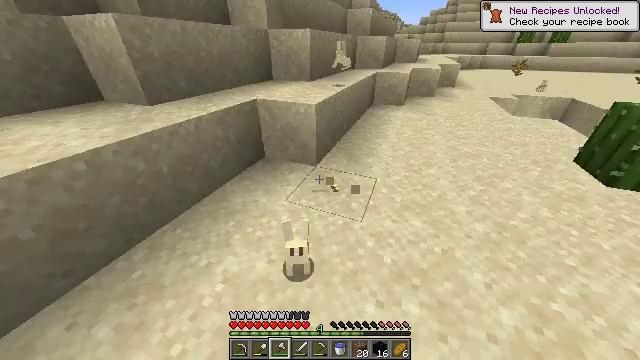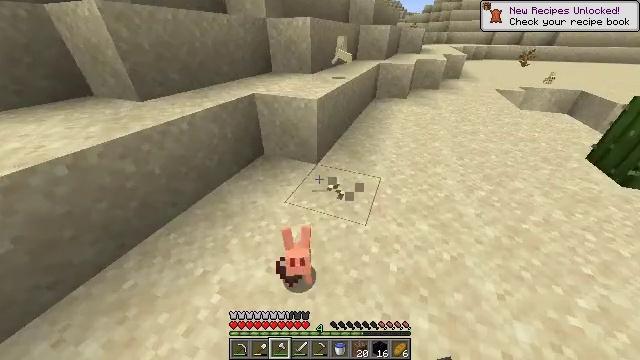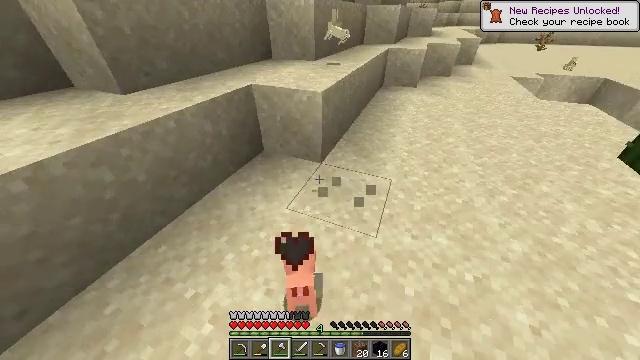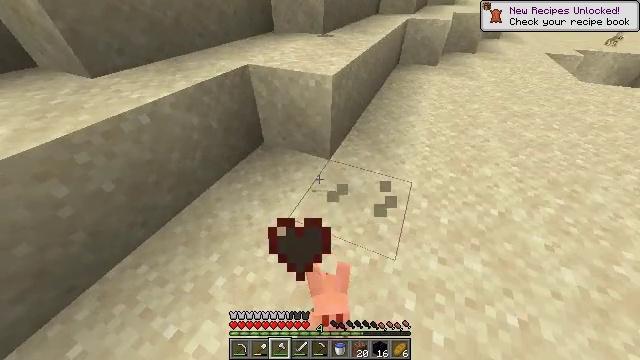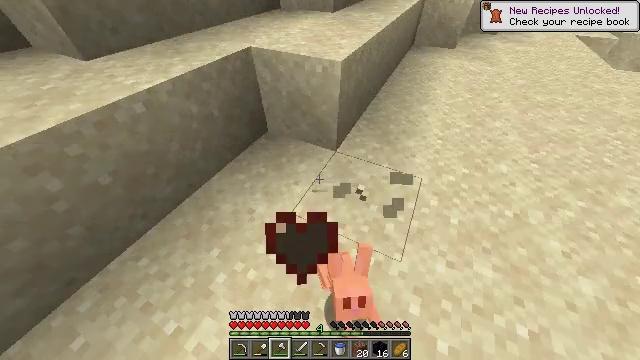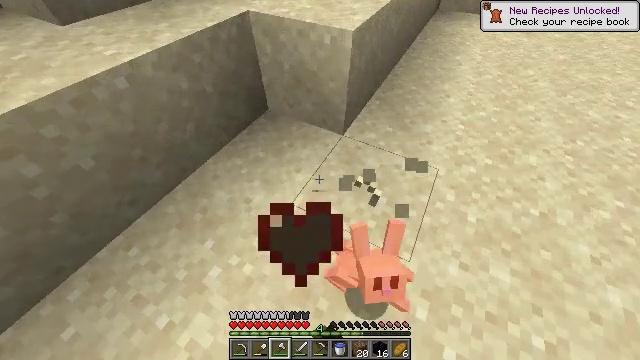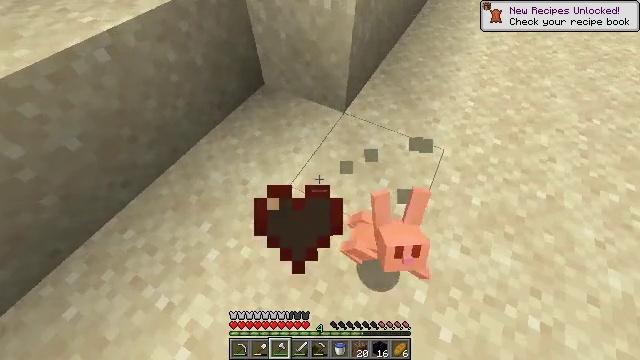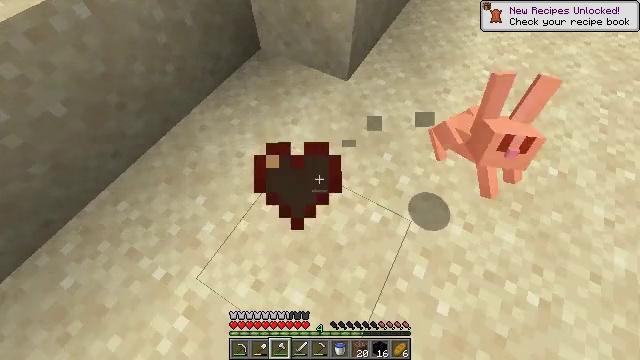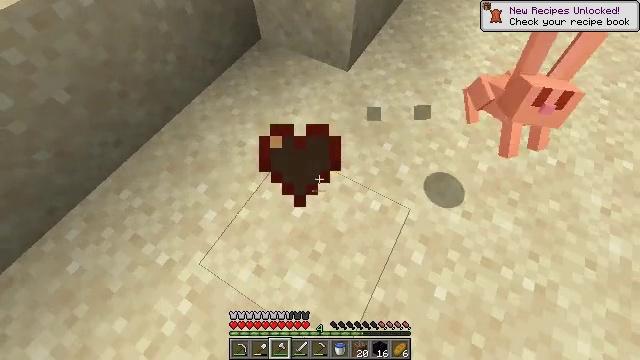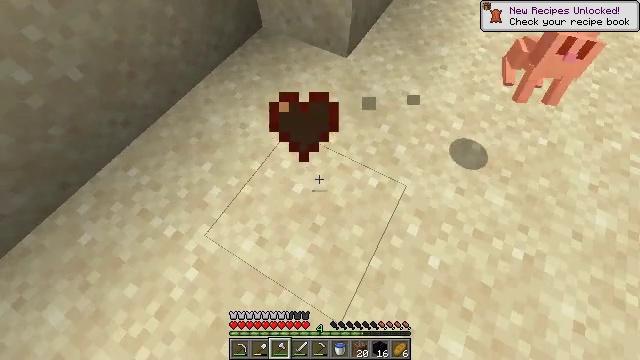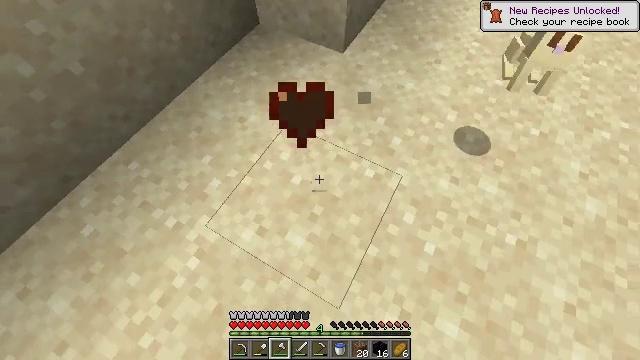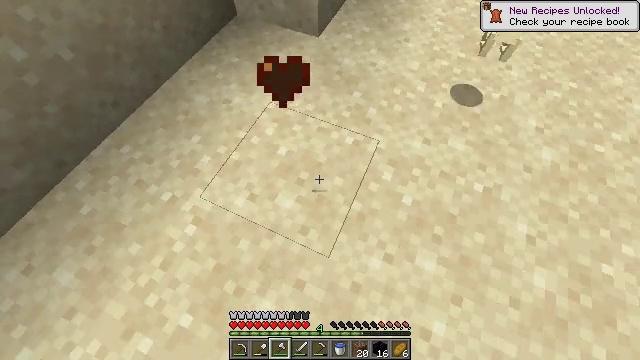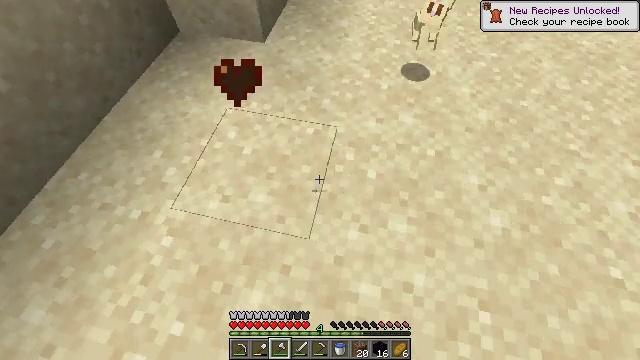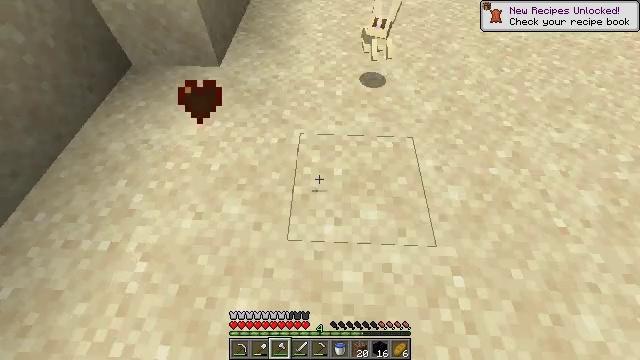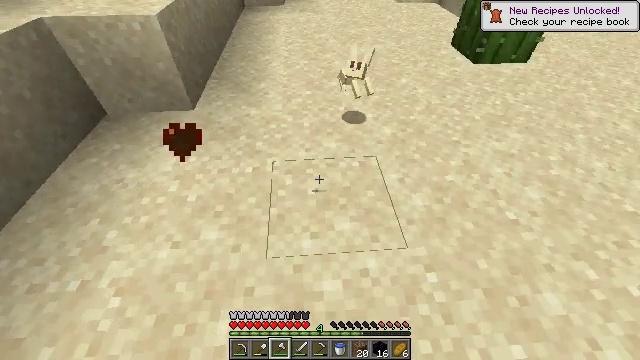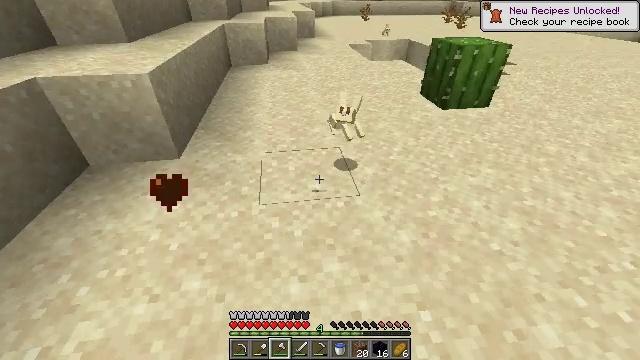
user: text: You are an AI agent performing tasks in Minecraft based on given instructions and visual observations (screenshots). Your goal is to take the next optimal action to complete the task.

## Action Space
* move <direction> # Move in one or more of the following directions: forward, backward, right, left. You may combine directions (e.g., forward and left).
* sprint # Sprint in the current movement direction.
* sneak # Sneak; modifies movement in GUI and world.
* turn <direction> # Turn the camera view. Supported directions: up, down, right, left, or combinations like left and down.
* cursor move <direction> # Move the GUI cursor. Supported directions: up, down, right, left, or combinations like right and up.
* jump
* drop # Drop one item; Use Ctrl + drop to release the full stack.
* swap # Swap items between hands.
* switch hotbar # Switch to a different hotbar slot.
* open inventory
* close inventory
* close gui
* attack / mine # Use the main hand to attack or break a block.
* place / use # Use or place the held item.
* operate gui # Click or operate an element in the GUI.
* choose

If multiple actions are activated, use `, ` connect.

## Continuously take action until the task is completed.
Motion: motion action
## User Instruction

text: Kill mobs.
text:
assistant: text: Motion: move forward, sprint, turn down, attack / mine
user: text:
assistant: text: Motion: move forward, sprint, turn down, attack / mine
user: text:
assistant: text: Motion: move forward, sprint, turn left and down, attack / mine
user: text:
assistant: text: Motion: sprint, turn left and down, attack / mine
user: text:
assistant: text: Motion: sprint, turn left and down, attack / mine
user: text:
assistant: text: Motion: turn down
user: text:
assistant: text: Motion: move back, turn down
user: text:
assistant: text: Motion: move back
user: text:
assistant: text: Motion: move back
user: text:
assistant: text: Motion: move back
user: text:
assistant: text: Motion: move back, turn right
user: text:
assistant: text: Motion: move back, turn right and up
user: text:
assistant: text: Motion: move back, turn right and up
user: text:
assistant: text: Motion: turn right and up
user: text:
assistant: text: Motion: turn right and up
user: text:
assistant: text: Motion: move forward, turn right and up
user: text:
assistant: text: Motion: move forward, turn up
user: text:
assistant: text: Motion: move forward
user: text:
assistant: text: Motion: move forward
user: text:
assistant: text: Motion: move forward
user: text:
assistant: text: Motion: move forward
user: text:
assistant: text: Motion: move forward, turn right and down
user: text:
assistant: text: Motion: move forward, turn right and down
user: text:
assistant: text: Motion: turn right and down
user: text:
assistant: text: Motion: turn right and down
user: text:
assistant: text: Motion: turn right and down
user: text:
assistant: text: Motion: move right, turn right and down
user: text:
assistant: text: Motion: move right, turn right
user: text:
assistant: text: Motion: move right, turn right and up
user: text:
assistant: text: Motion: move forward and move right, turn right and up